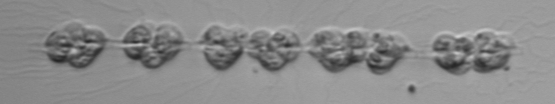
Label: Leptocylindrus_mediterraneus